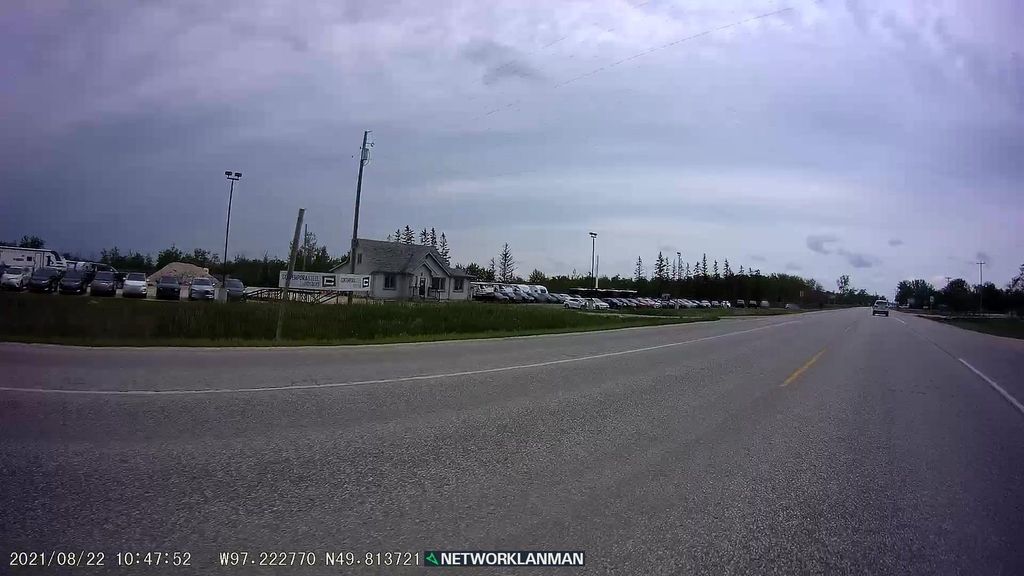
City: winnipeg